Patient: sex F, age 77
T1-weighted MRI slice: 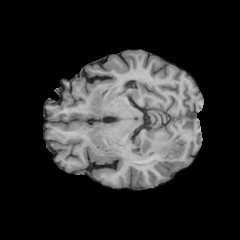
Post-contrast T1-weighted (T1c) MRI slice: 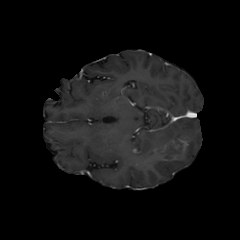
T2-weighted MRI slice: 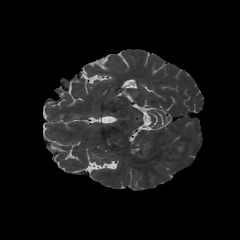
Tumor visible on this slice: yes
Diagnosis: Glioblastoma, IDH-wildtype
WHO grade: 4